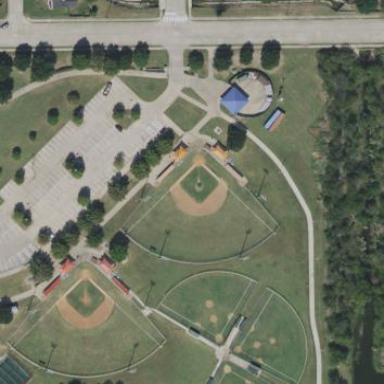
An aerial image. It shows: Baseball pitch for leisure land activities.